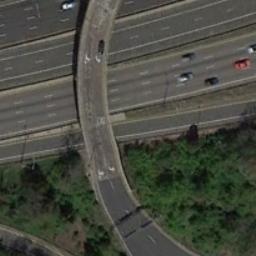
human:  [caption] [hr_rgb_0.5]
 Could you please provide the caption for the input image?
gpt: The overpass is next to some trees with some cars .

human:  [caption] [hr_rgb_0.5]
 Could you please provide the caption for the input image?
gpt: There are many cars on the road under the overpass .

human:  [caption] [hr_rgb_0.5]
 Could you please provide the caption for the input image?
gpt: There are two overpasses and three lakes in this area .

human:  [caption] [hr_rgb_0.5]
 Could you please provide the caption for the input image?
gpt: The overpass is over the roads in the forest .

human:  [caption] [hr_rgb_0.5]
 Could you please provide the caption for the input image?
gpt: There are some green trees beside the overpass .